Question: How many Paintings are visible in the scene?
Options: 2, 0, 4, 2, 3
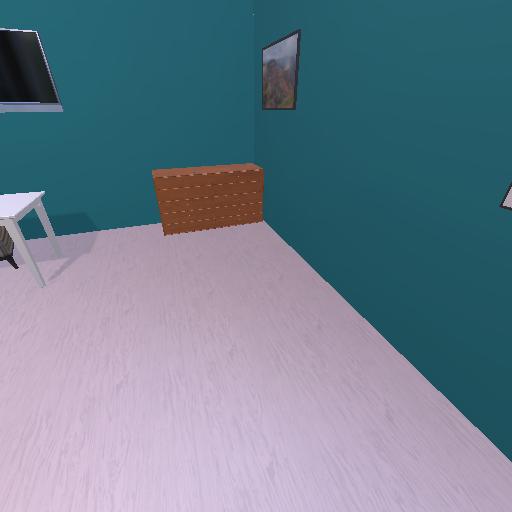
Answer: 2